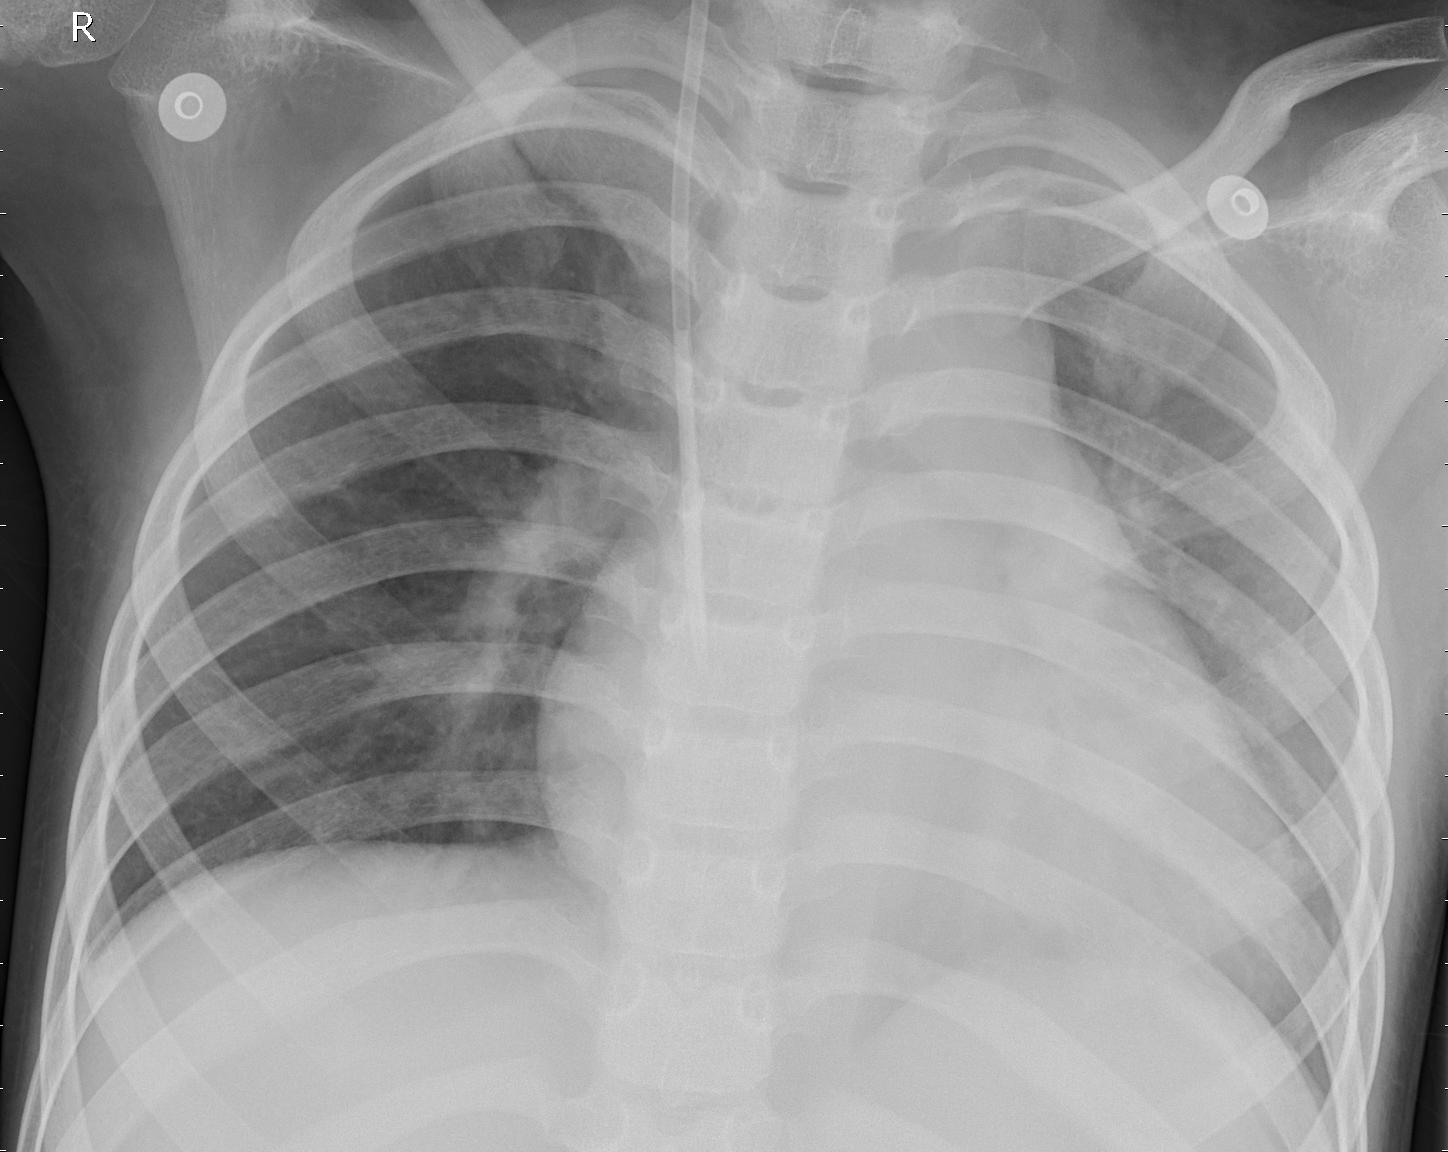
Diagnosis: PNEUMONIA